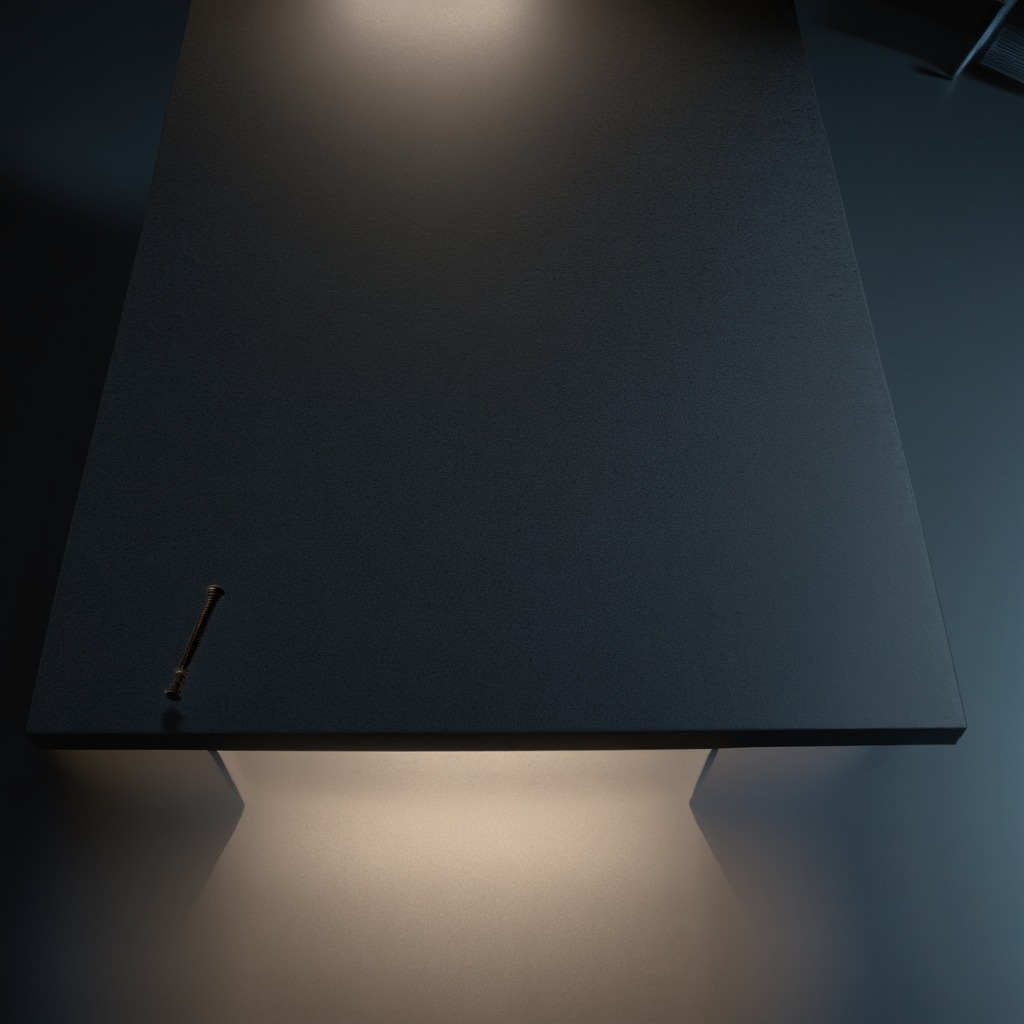
A metal screw is lying on a clean granite table inside a workshop at night dim ambient light soft shadows worn but